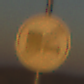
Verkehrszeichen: EndeUeberholverbotKraftfahrzeuge
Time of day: SunriseSunset
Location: Outdoor (Nature)
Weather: Clear
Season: NotSpecified
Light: Natural